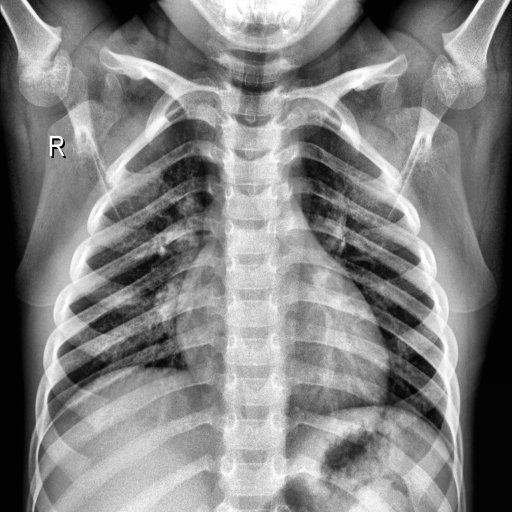
Finding: NORMAL